Question: I'm trying to implement ViewModel for a customized textBox, this's my first time to do a ViewModel trying to do as <URL>.
its a file explorer application there's only one 'string address;' needed (not a collection) which hold the address for the customized TextBox "ExploreAddress".this customized TextBox has text and image (icon for the current directory and it is not static)

'''
public class ExploreAddressVM : INotifyPropertyChanged
{
private string _text;
private System.Windows.Media.ImageSource _image;
public string Text
{
get { return _text; }
set { _text = value; }
}
public System.Windows.Media.ImageSource Image
{
get { return _image; }
set { _image = value; }
}
public event PropertyChangedEventHandler PropertyChanged;
private void RaisePropertyChanged(string propertyName)
{
PropertyChangedEventHandler handler = PropertyChanged;
if (handler != null)
{
handler(this, new PropertyChangedEventArgs(propertyName));
}
}
}
'''
'''
<UserControl.DataContext>
<l:ExploreAddressViewModel/>
</UserControl.DataContext>
<TextBox x:Name="txtAddress" Margin="34,5,32,0" TextWrapping="Wrap"
Text="{Binding Name}" Height="25"
VerticalAlignment="Top" FontWeight="Bold" MinHeight="25" MaxHeight="25">
<TextBox.Background>
<ImageBrush ImageSource="{Binding Image}" Stretch="None"/>
</TextBox.Background>
</TextBox>
'''
Is this an ideal solution to bind a ViewModel with a customized TextBox
Behind Code:
'''
private void UserControl_Loaded(object sender, RoutedEventArgs e)
{
exploreAddress = (ExploreAddressViewModel)base.DataContext;
exploreAddress.Text = "My Computer";
}
private void GoButton_Click(object sender, RoutedEventArgs e)
{
MessageBox.Show(txtAddress.Text);
}
'''
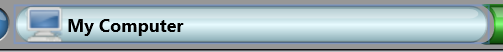
Answer: > I'm actually not sure why do I need to create a class of
ExploreAddress, maybe I could put it in the same
ExploreAddressViewModel class
You don't need to.
You have duplicated stuff in there, just remove that class.
Also, your property setters must raise the 'PropertyChanged' event, like so:
'''
public class ExploreAddressViewModel : INotifyPropertyChanged
{
private string _name
public string Name
{
get { return _name; }
set
{
_name = value;
RaisePropertyChanged("Name");
}
}
private ImageSource _image;
public ImageSource Image
{
get { return _image; }
set
{
_image = value;
RaisePropertyChanged("Image");
}
}
public event PropertyChangedEventHandler PropertyChanged;
private void RaisePropertyChanged(string propertyName)
{
PropertyChangedEventHandler handler = PropertyChanged;
if (handler != null)
{
handler(this, new PropertyChangedEventArgs(propertyName));
}
}
}
'''